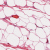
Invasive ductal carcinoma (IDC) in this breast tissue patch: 0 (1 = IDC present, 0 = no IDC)